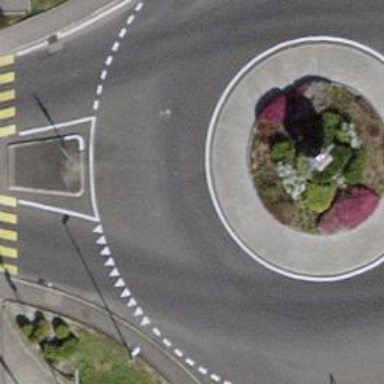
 featuring roundabout with no sidewalks."